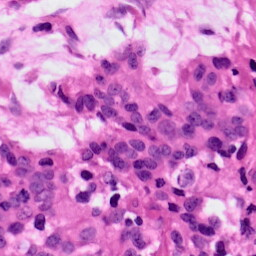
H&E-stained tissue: Ovarian